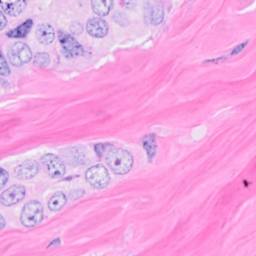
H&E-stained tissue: Breast